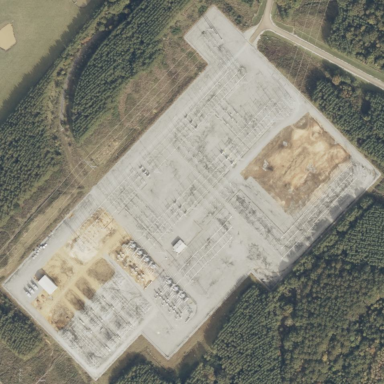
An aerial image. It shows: Power substation with transmission level designation. It is enclosed by fence.